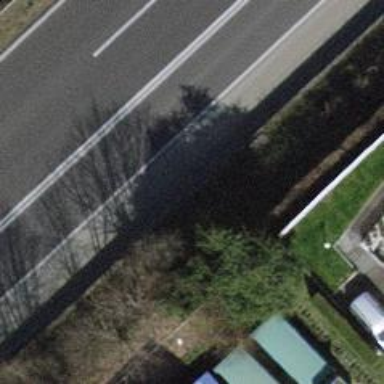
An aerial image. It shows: Wall barrier.